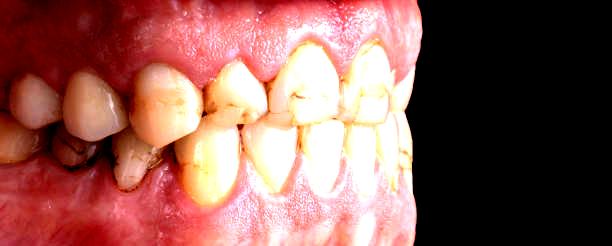
Condition: Calculus